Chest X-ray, PA view. Patient: 60 years old, sex M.
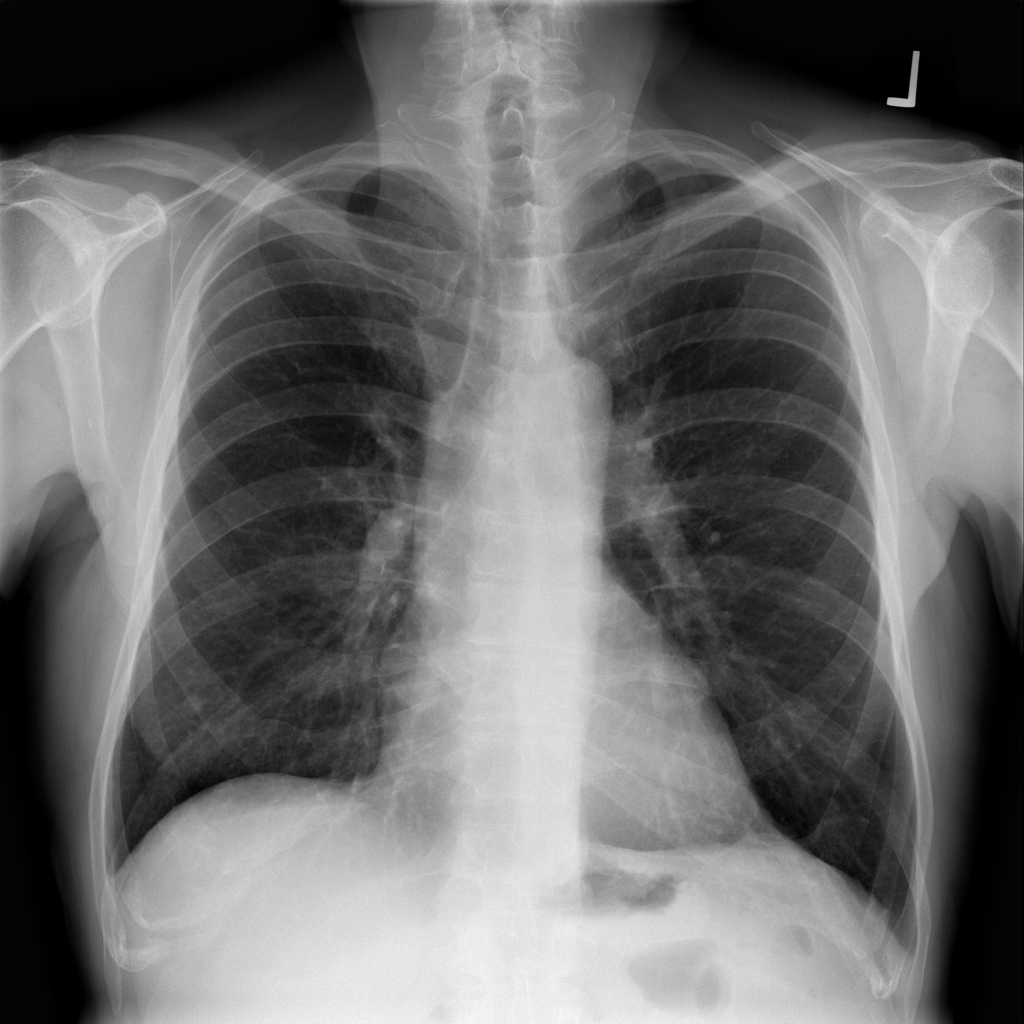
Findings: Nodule